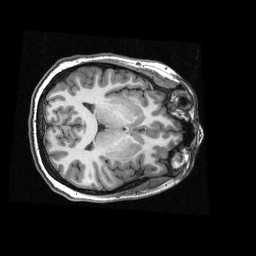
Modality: T1w
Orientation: axial
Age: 20
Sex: female